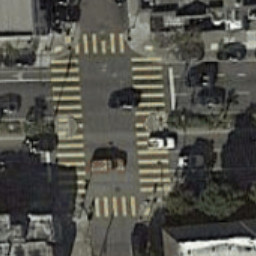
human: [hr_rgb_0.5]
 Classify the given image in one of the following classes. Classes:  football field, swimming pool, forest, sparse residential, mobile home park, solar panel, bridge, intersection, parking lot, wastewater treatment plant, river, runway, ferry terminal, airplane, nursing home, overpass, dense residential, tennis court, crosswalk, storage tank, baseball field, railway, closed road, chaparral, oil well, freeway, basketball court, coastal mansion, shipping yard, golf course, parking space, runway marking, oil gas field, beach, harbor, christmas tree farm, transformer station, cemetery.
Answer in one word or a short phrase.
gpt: crosswalk